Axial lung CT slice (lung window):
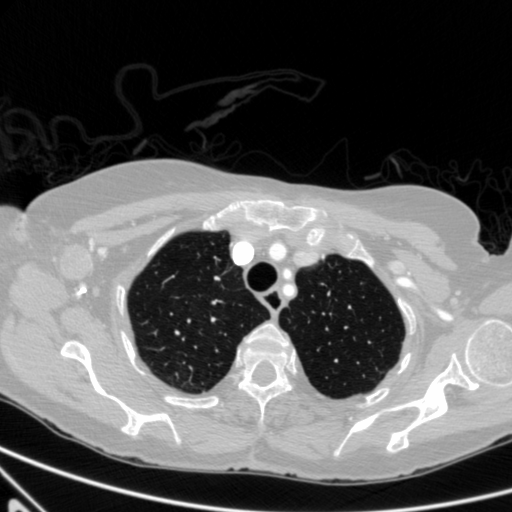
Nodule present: no